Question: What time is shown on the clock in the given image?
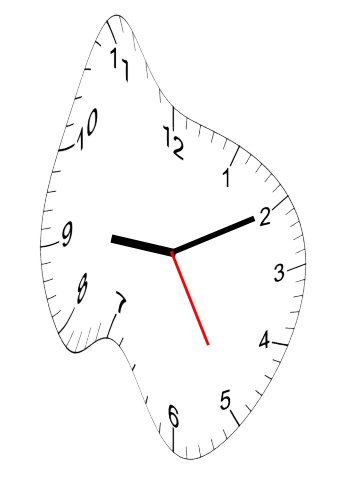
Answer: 09:10:25